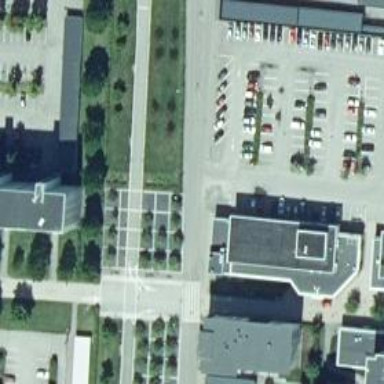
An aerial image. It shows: Government office.